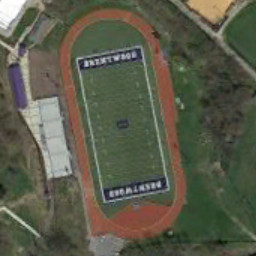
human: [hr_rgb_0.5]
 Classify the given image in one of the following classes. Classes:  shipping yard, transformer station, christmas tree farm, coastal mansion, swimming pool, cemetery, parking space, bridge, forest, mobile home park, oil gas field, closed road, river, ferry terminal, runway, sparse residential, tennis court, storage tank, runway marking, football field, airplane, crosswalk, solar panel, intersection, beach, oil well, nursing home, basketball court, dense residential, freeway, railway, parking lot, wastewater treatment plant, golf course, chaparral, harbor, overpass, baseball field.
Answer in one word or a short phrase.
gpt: football field